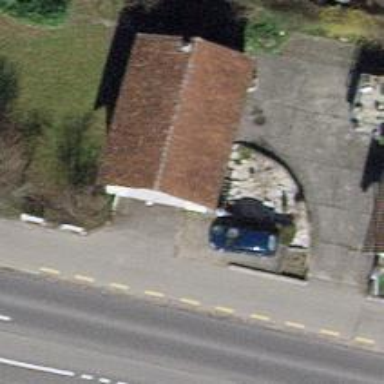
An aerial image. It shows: Building with tile roof.